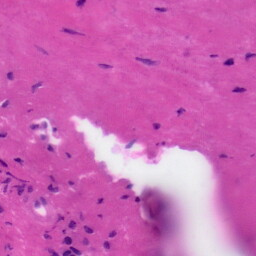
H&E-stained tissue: Tonsil